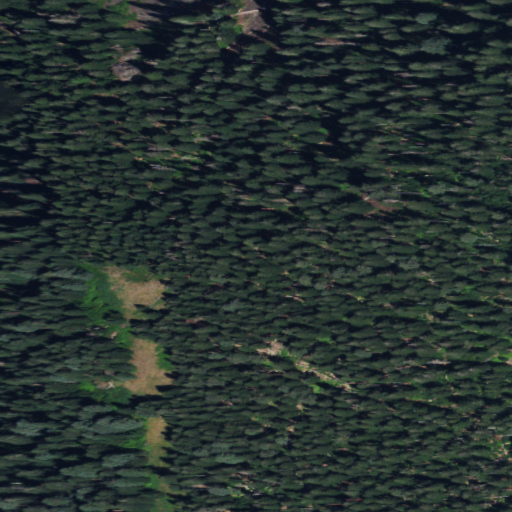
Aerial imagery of mountain in Washington named Green Lookout Mountain containing only evergreen forest